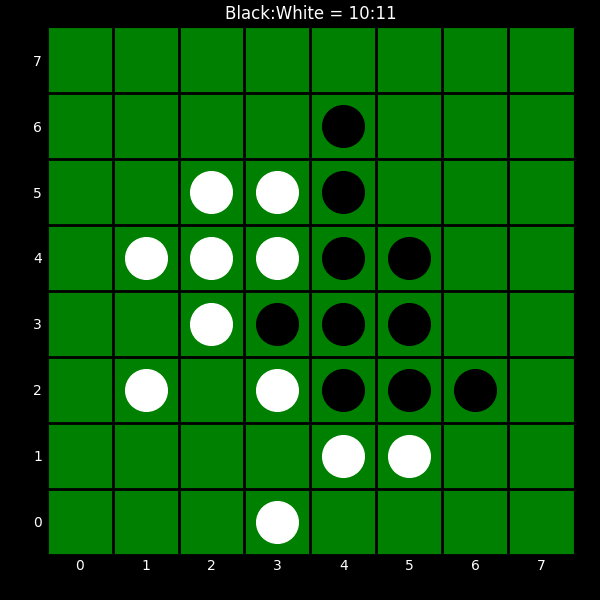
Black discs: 10
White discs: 11